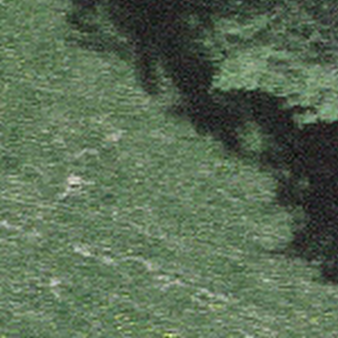
Label: other